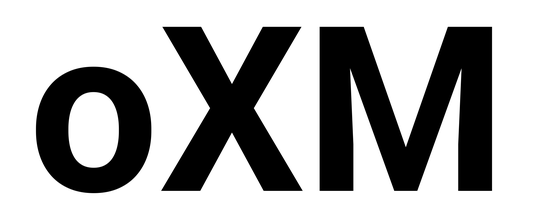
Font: Roboto_Bold